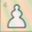
Piece: wP